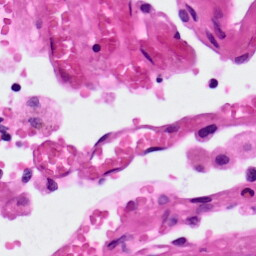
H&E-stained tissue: Lung